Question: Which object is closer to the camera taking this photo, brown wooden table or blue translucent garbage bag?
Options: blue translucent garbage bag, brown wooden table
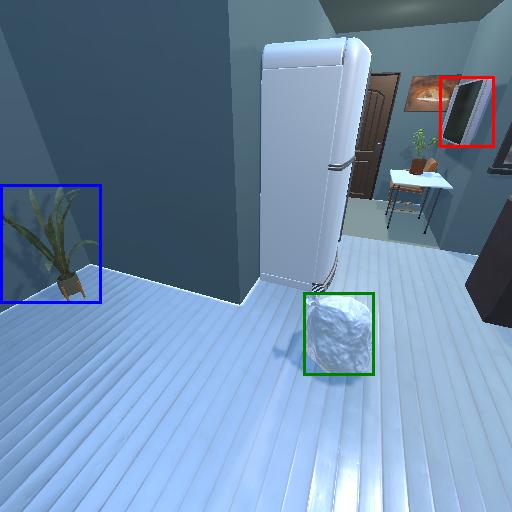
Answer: blue translucent garbage bag